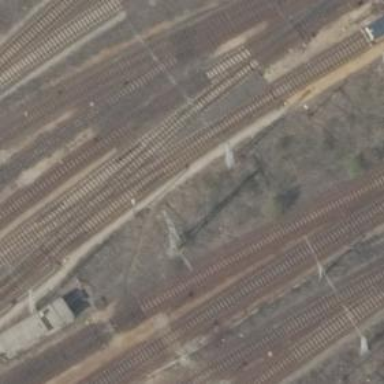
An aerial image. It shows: Rail yard with electrified contact lines for railway operations.